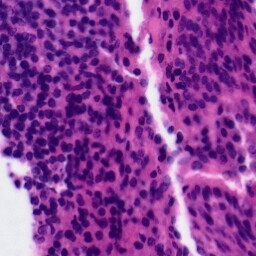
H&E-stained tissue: Tonsil